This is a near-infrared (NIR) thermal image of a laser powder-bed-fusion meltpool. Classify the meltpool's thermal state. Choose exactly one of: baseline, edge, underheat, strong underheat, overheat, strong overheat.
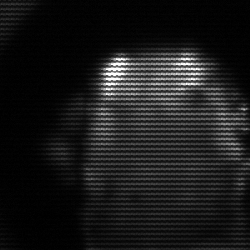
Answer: baseline